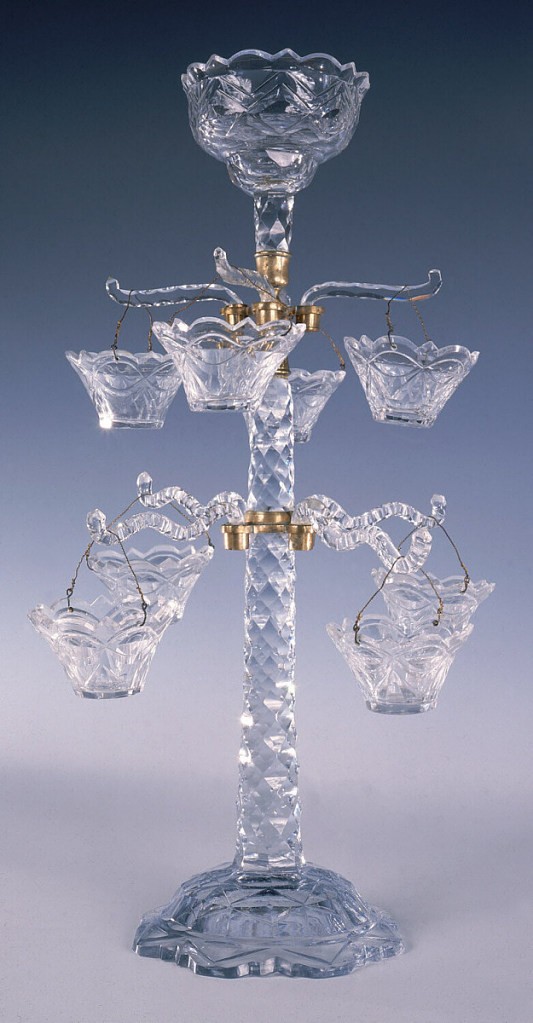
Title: Epergne
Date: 18th century
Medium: Glass, brass, metal
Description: Tall central shaft, facet-cut, on a domed base with shaped rim; double ogee bowl on top; 2 rings of 4 branches from which hang 8 small dishes/baskets with flat bottoms, flared sides and shaped rims; cutting on base, top bowl and small dishes of flat geometric design.